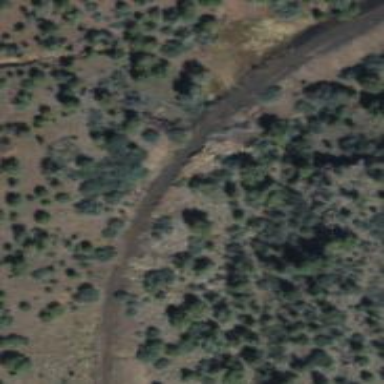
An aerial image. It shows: Abandoned railway track.